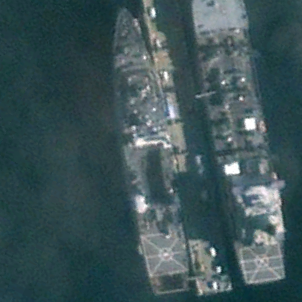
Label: combat